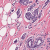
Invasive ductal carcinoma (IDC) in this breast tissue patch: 1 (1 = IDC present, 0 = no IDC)